Question: Having some trouble with properly representing data in a chart in excel 2007.
Basic Concept (A daily process):
Files arrive in batch automatically in a folder for processing. The file time in the table is the time the last file arrived. Processing is done on the files as indicated by the start and end time under processing.
The processing can begin on files before the last file for the day arrives. In this case the start processing time would be less then file arrival time. There is an overlap in arrival durations and processing.
Problem: How do I get excel to show the red bar (processing times) to start from (lets say for the 21st Feb) 3:46 to 3:59 (all times in 24hr format)
I don't want stack chart because I can't represent gaps or overlaps between different stages effectively.

One possible solution I been trying was to display the duration of the processing time and then offset that duration by the start time (where start time is taken from 00:00 hours). However excel insists on starting the bars from 00:00
Thanks
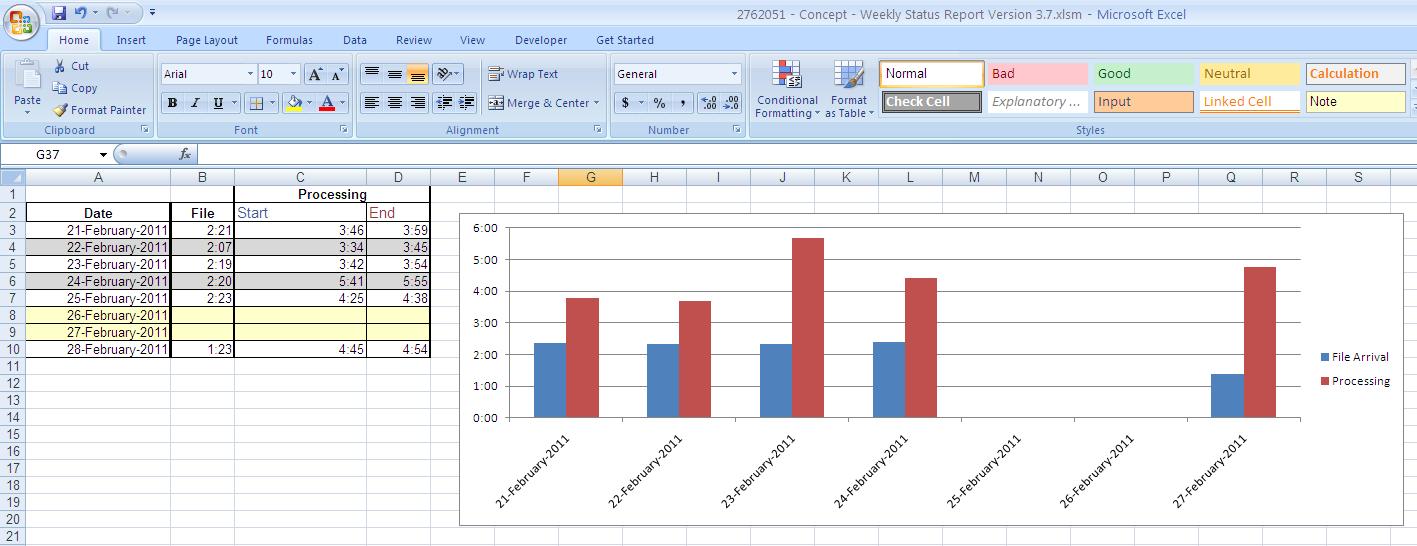
Answer: Make your first graph with fixed axis. Include series in it with 0 values, if you want legends to be displayed. Copy paste the graph for each series that your going to have. Edit the graph data to represent each series on a different graph. Play around with stacked graph setting like overlapping and series colour fill to represent each series as you like. Remove all fills and borders from plotting/graph areas on the series graphs, so all you see in your graph are the data/series bars. Superimpose the series graph on the orignial graph with grids. You can shift each layer of graph a bit to the right so different series don't overlap on top of each other.